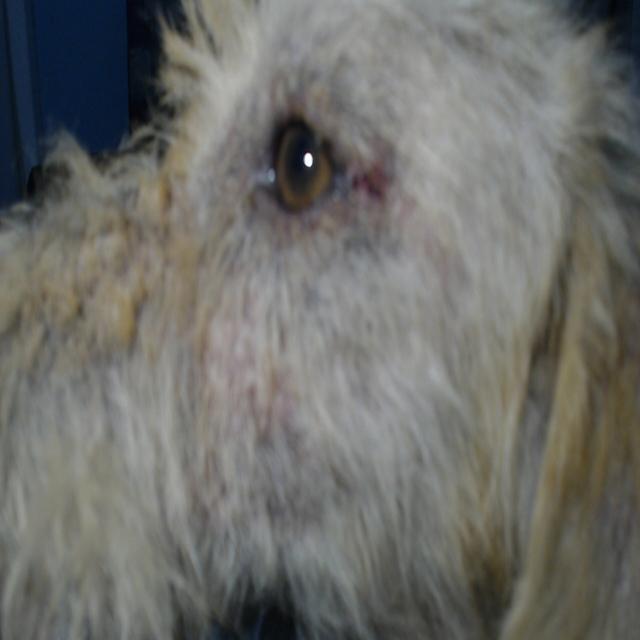
Canine demodicosis (Demodex mange) — caused by Demodex canis mites. Presents with alopecia, follicular papules, pustules, and comedones. Often localized on face and forelimbs.